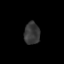
Tissue: skin
Cell type: Epithelial cells
Senescence score: 0.2628
Nuclear area (px): 340
Mean DAPI intensity: 55.215